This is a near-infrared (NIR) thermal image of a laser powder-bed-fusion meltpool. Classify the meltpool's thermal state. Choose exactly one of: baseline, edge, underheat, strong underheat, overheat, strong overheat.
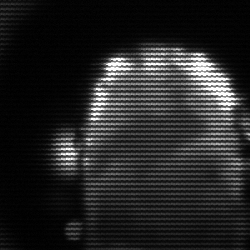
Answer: baseline